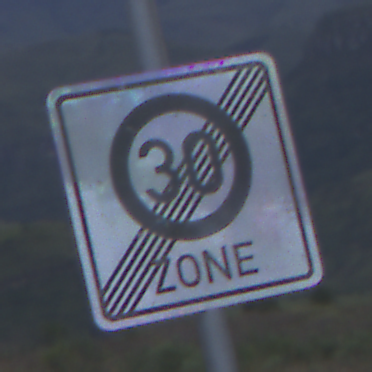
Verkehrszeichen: EndeZone30
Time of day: SunriseSunset
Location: Outdoor (Nature)
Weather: PartlyCloudy
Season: NotSpecified
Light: Natural